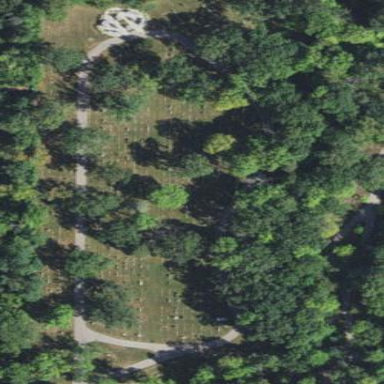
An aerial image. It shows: Cemetery.